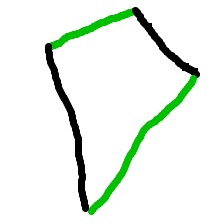
Shape: kite